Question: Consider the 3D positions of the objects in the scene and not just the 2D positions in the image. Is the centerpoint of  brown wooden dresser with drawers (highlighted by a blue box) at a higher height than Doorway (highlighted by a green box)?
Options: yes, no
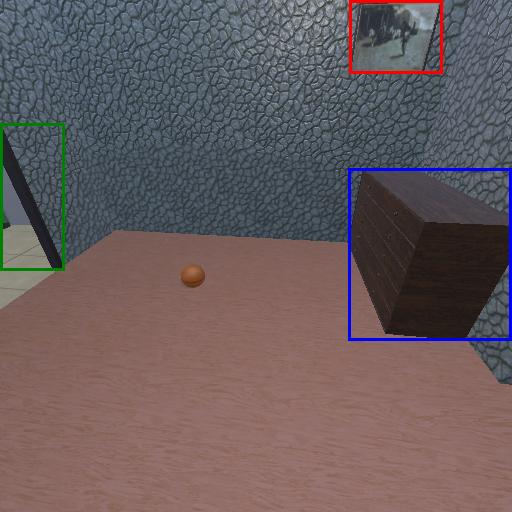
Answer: yes